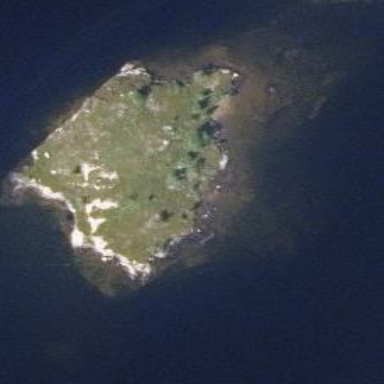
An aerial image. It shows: Islet.